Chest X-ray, AP view. Patient: 47 years old, sex M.
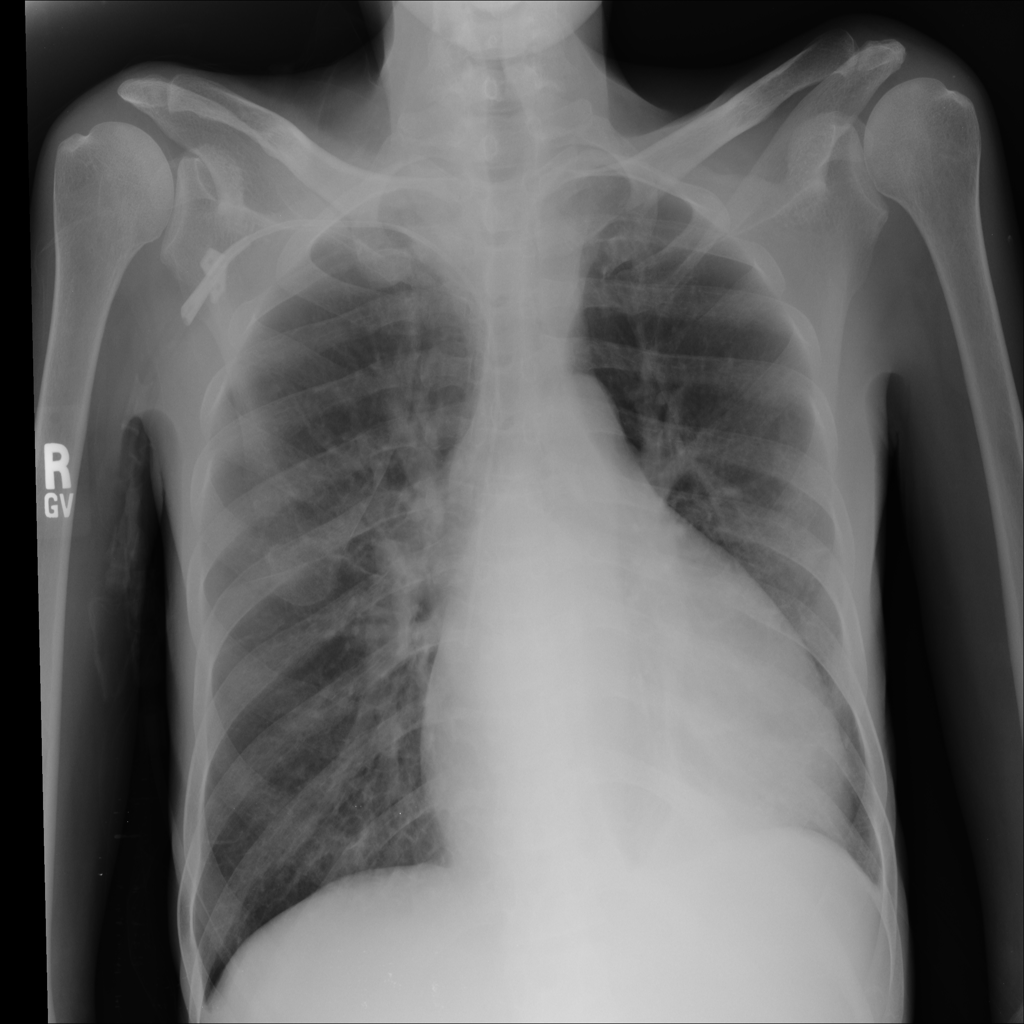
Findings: Atelectasis, Cardiomegaly, Infiltration